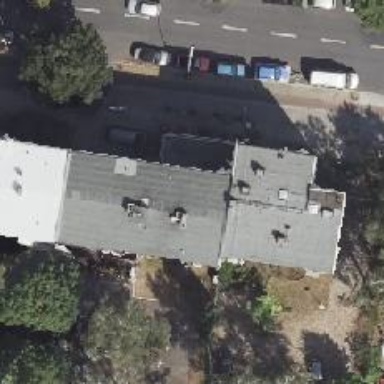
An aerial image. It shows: Restaurant.